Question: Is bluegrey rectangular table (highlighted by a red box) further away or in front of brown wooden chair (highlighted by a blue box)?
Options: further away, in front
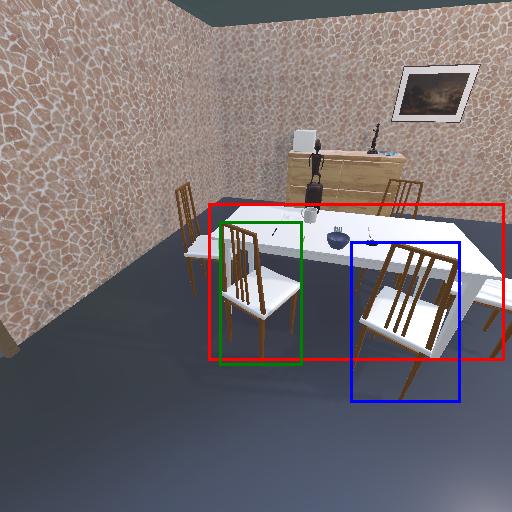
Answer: further away